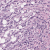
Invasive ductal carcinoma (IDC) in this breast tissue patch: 1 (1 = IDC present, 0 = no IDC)